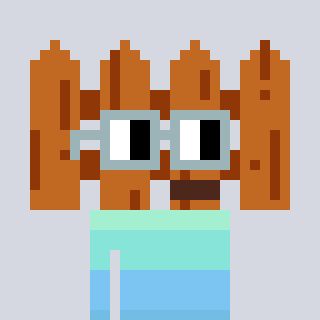
a pixel art character with square dark gray glasses, a fence-shaped head and a gunk-colored body on a cool background